Question: I have an app where user can change the content of the layout by pressing a button but when i want to replace a layout i get error in replacement line:

This is 'addtotry.xml' code:
'''
<?xml version="1.0" encoding="utf-8"?>
<RelativeLayout xmlns:android="http://schemas.android.com/apk/res/android"
android:orientation="vertical" android:layout_width="match_parent"
android:layout_height="match_parent">
<RelativeLayout
android:orientation="horizontal"
android:layout_width="150px"
android:layout_height="fill_parent"
android:background="#e7e7e7"
android:id="@+id/linearLayout">
<Button
android:layout_width="match_parent"
android:layout_height="wrap_content"
android:text="adrese"
android:id="@+id/adreseButton"
android:layout_below="@+id/infoButton"
android:layout_alignParentLeft="true"
android:layout_alignParentStart="true" />
</RelativeLayout>
<RelativeLayout
android:layout_width="fill_parent"
android:layout_height="350px"
android:layout_toRightOf="@+id/linearLayout"
android:layout_toEndOf="@+id/linearLayout"
android:id="@+id/imageLayout">
<ImageView
android:layout_width="fill_parent"
android:layout_height="350px"
android:id="@+id/imageView"
android:layout_alignParentTop="true"
android:layout_alignParentLeft="true"
android:layout_alignParentStart="true"
android:src="@drawable/imageview"/>
</RelativeLayout>
<RelativeLayout
android:layout_width="fill_parent"
android:layout_height="fill_parent"
android:layout_toRightOf="@+id/linearLayout"
android:layout_toEndOf="@+id/linearLayout"
android:layout_below="@+id/imageLayout"
android:id="@+id/fragment_container">
<TextView
android:layout_width="wrap_content"
android:layout_height="wrap_content"
android:textAppearance="?android:attr/textAppearanceMedium"
android:text="Text"
android:id="@+id/textView7"/>
</RelativeLayout>
</RelativeLayout>
'''
This is 'MainActivity' :
'''
public class MainActivity extends FragmentActivity {
public void onCreate(Bundle savedInstanceState) {
super.onCreate(savedInstanceState);
setContentView(R.layout.addtotry);
Button btnLoad = (Button) findViewById(R.id.adreseButton);
btnLoad.setOnClickListener(new View.OnClickListener() {
@Override
public void onClick(View v) {
FragmentVieta fh = new FragmentVieta();
FragmentManager fm = getFragmentManager();
FragmentTransaction ft = fm.beginTransaction();
ft.replace(R.id.fragment_container, fh);
ft.commit();
}
});
}
}
'''
I do not now where i have made mistake because i have created FragmentView and it extends fragment. Do you have any idea how to fix my problem which is shown in picture? Because i changed to (int, com.wunderlist.slidinglayersample) and it said expression needed.
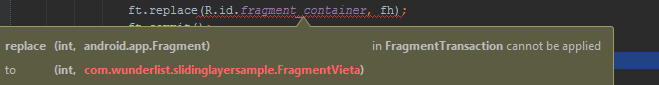
Answer: Check whether your 'FragmentVieta' extends android.app.Fragment or support one ?
As you are using 'getFragmentManager()' the 'FragmentVieta' must extend from 'android.app.Fragment' only.